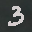
Label: 3